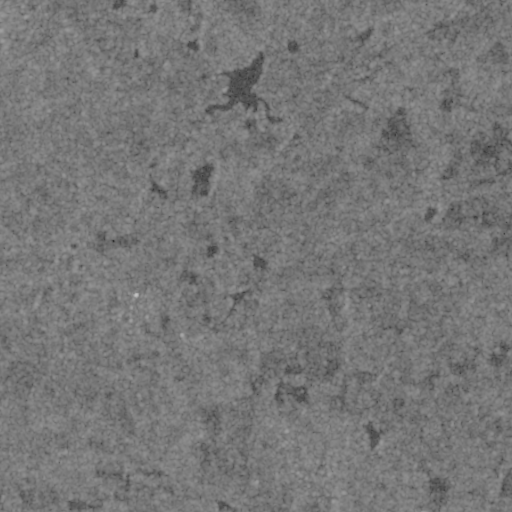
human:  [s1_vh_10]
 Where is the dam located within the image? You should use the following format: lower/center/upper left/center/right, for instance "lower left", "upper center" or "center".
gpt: The dam is located in the upper center of the image.
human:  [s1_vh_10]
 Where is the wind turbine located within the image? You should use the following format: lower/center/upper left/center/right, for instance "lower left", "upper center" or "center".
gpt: The wind turbine is located in the center left of the image.
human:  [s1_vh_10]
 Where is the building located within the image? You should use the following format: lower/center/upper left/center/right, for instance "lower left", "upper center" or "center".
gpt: There is no building in the image.

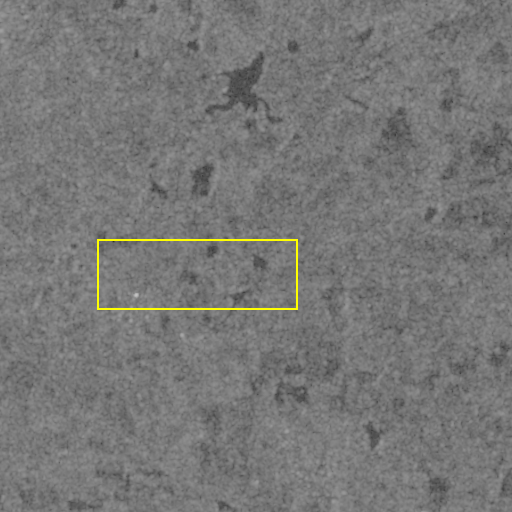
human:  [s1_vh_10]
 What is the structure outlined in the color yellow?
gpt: There is no yellow outline.
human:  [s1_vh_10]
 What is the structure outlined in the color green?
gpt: There is no structure outlined in green.